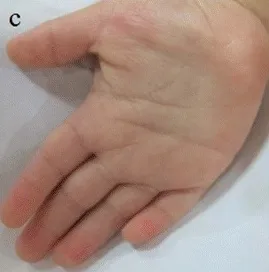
Clinical features of the patients. ; short fifth fingers.
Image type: medical_photograph (other_medical_photograph)